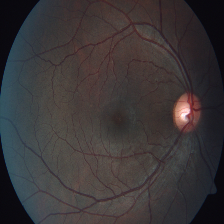
Diabetic retinopathy grade: Severe